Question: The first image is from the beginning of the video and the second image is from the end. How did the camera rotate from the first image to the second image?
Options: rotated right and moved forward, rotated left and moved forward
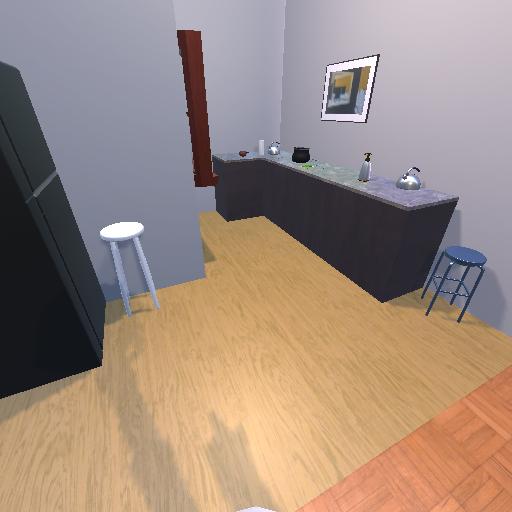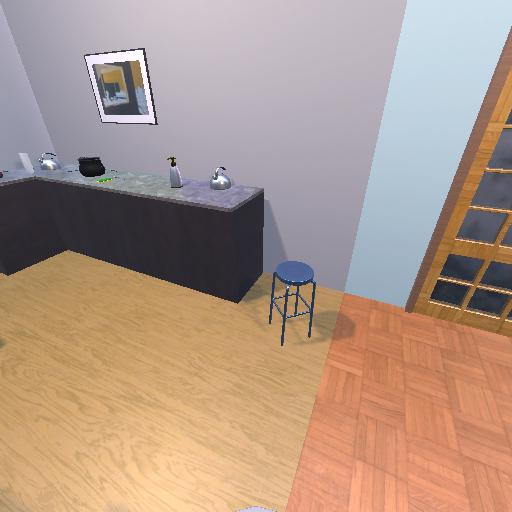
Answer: rotated right and moved forward